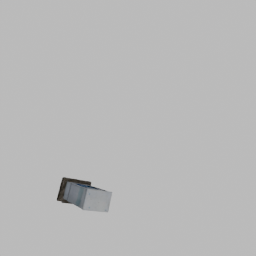
Label: electronics